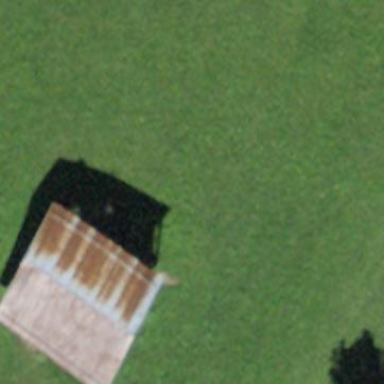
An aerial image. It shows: Shed building.